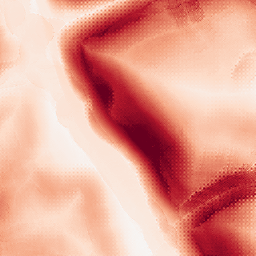
Category: morphological
Decomposition family: morphological_gradient
Decomposition parameters: size: 15
shape: disk
Upsampling method: regularized
Upsampling parameters: scale: 2
lambda_reg: 0.1
Upsampling scale: 2